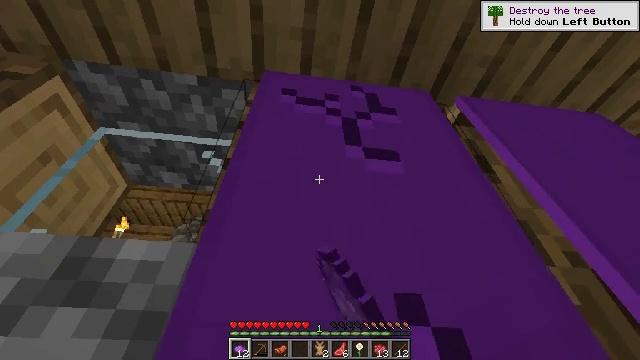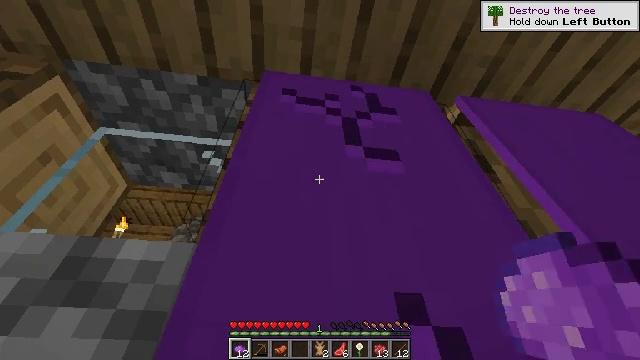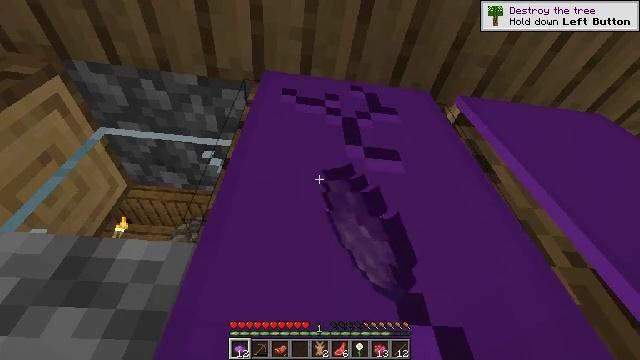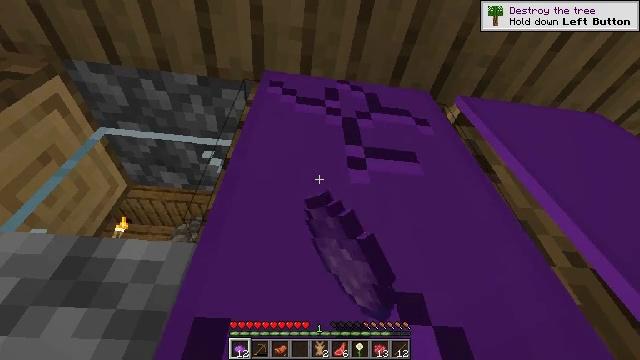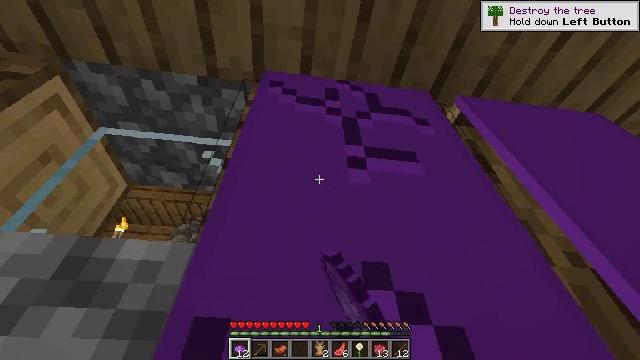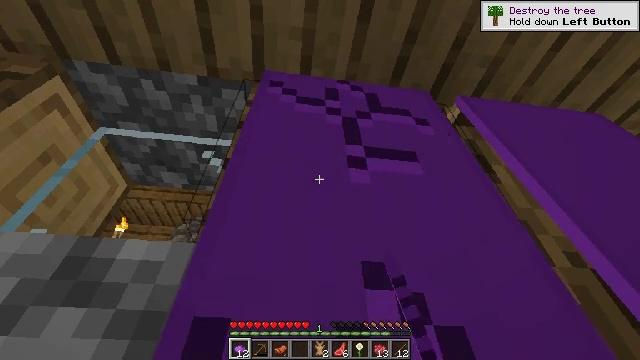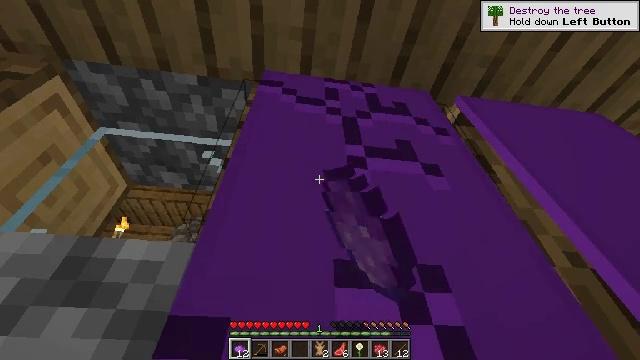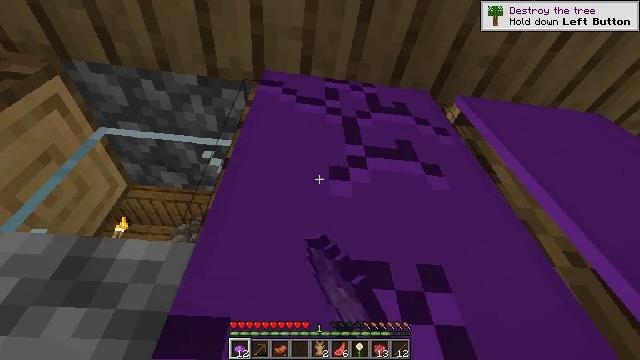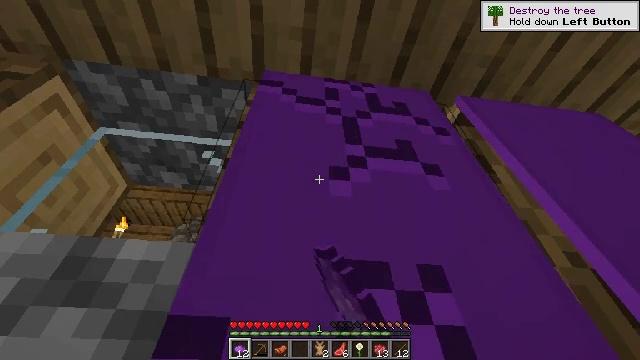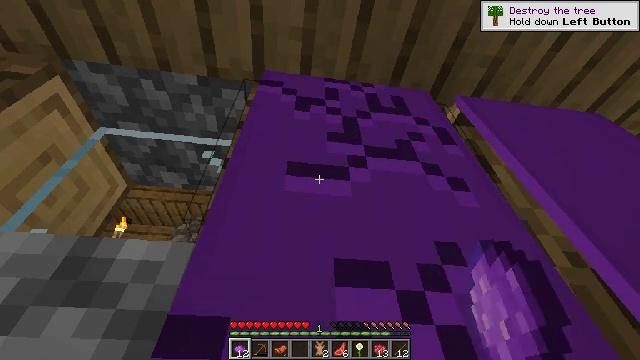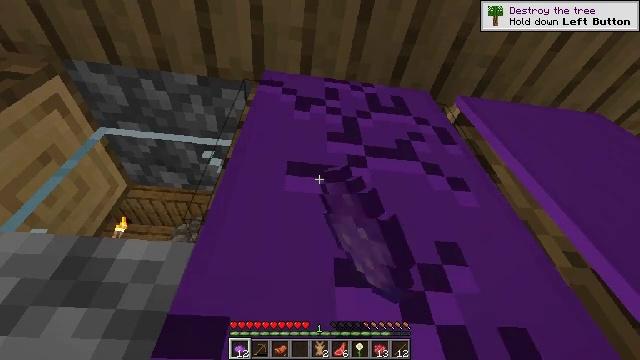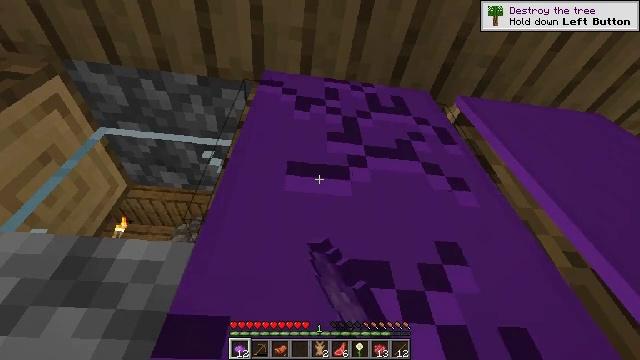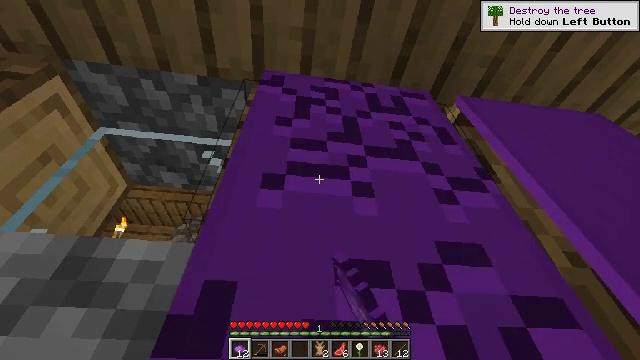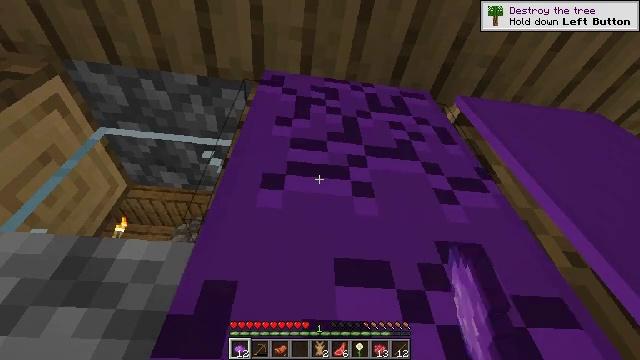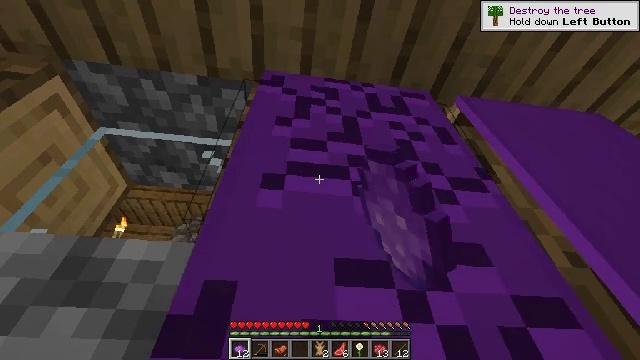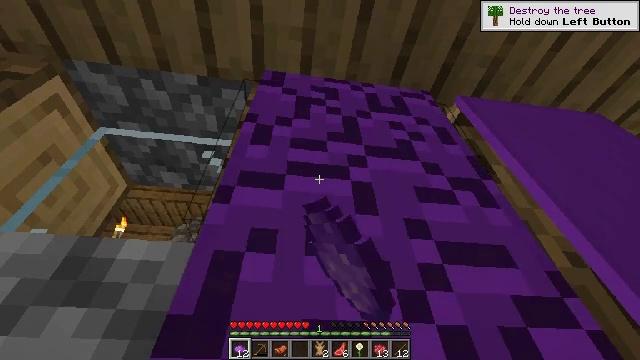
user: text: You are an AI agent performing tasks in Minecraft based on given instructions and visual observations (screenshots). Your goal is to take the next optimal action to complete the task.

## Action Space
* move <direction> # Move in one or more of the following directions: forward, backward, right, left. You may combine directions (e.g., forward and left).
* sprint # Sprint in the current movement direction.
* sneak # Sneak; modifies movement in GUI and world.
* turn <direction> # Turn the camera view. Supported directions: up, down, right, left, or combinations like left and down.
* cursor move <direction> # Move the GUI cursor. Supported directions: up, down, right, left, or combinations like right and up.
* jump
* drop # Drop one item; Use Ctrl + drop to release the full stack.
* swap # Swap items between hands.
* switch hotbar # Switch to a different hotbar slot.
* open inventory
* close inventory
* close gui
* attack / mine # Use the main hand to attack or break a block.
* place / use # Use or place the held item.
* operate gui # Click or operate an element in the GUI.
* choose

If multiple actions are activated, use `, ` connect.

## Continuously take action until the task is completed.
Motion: motion action
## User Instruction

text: Attack the wall to gather the purple wall banner.
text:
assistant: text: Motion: attack / mine
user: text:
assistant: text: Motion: attack / mine
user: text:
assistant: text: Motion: attack / mine
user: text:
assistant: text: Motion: attack / mine
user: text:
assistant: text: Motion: attack / mine
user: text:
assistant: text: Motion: attack / mine
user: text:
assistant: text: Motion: attack / mine
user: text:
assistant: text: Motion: attack / mine
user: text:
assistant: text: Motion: attack / mine
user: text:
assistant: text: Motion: attack / mine
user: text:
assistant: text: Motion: attack / mine
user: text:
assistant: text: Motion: attack / mine
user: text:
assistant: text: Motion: attack / mine
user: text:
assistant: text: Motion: attack / mine
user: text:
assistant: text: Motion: attack / mine
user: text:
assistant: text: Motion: attack / mine
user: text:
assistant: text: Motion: attack / mine
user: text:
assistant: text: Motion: attack / mine
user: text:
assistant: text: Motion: attack / mine
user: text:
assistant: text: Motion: attack / mine
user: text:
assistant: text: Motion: attack / mine
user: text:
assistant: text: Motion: attack / mine
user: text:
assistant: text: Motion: attack / mine